Question: A user is not allowed to resize a 'TextBox' control vertically. The height of a 'TextBox' is locked to the ideal height that a textbox should be.
What's more, Visual Studio doesn't even provide you vertical drag handles:

How do i provide the same mechanism on my 'UserControl'?
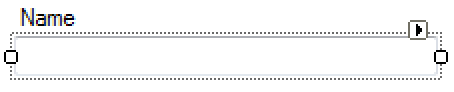
Answer: I will elaborate on Hans' comment. You can associate specialized code (called a Designer) with a UserControl so that when it is placed on a form in Visual Studio, the user is limited in how they can configure your control.
1. Add a reference to System.Design in your project.
2. Use the following sample code: [Designer(typeof(FixedHeightUserControlDesigner))]
public partial class FixedHeightUserControl : UserControl
{
private const int FIXED_HEIGHT = 25;
protected override void OnSizeChanged(EventArgs e)
{
if (this.Size.Height != FIXED_HEIGHT)
this.Size = new Size(this.Size.Width, FIXED_HEIGHT);
base.OnSizeChanged(e);
}
public FixedHeightUserControl()
{
InitializeComponent();
this.Height = FIXED_HEIGHT;
}
}
public class FixedHeightUserControlDesigner : ParentControlDesigner
{
private static string[] _propsToRemove = new string[] { "Height", "Size" };
public override SelectionRules SelectionRules
{
get { return SelectionRules.LeftSizeable | SelectionRules.RightSizeable | SelectionRules.Moveable; }
}
protected override void PreFilterProperties(System.Collections.IDictionary properties)
{
base.PreFilterProperties(properties);
foreach (string p in _propsToRemove)
if (properties.Contains(p))
properties.Remove(p);
}
}